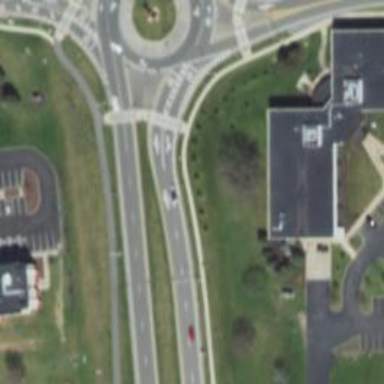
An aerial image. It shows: Primary highway with separate sidewalk.